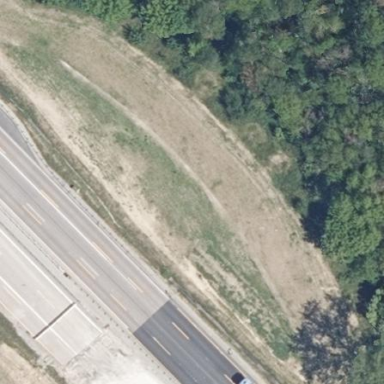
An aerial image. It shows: Rest area on the road.